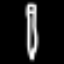
Label: pencil